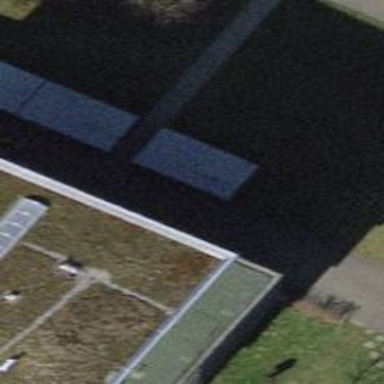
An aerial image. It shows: Bicycle parking facility located on the roof of building.